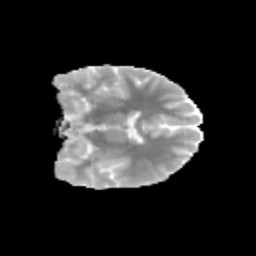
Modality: MD
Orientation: coronal
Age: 11
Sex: male
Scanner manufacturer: siemens
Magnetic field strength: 3 T
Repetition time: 3.8 s
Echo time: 0.07 s